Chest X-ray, PA view. Patient: 46 years old, sex F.
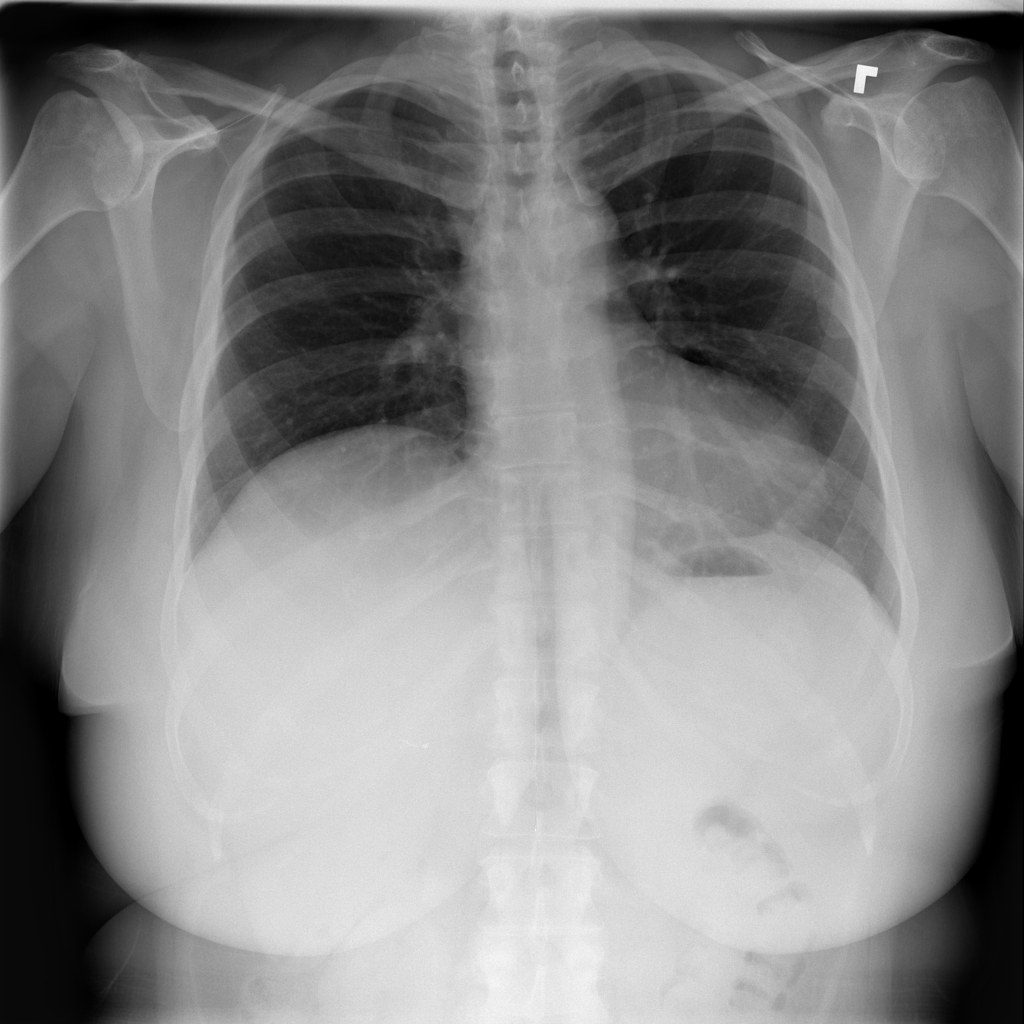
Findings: No Finding